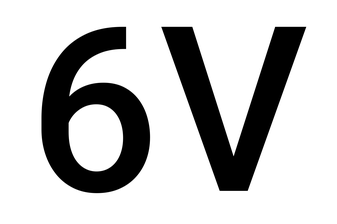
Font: Roboto_Medium